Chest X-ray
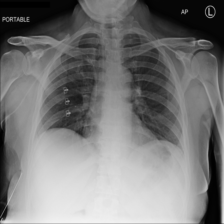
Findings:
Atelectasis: negative
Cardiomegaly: negative
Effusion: negative
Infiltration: negative
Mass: negative
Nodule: negative
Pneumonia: negative
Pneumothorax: negative
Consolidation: negative
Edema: negative
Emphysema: negative
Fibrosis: negative
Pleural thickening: negative
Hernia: negative